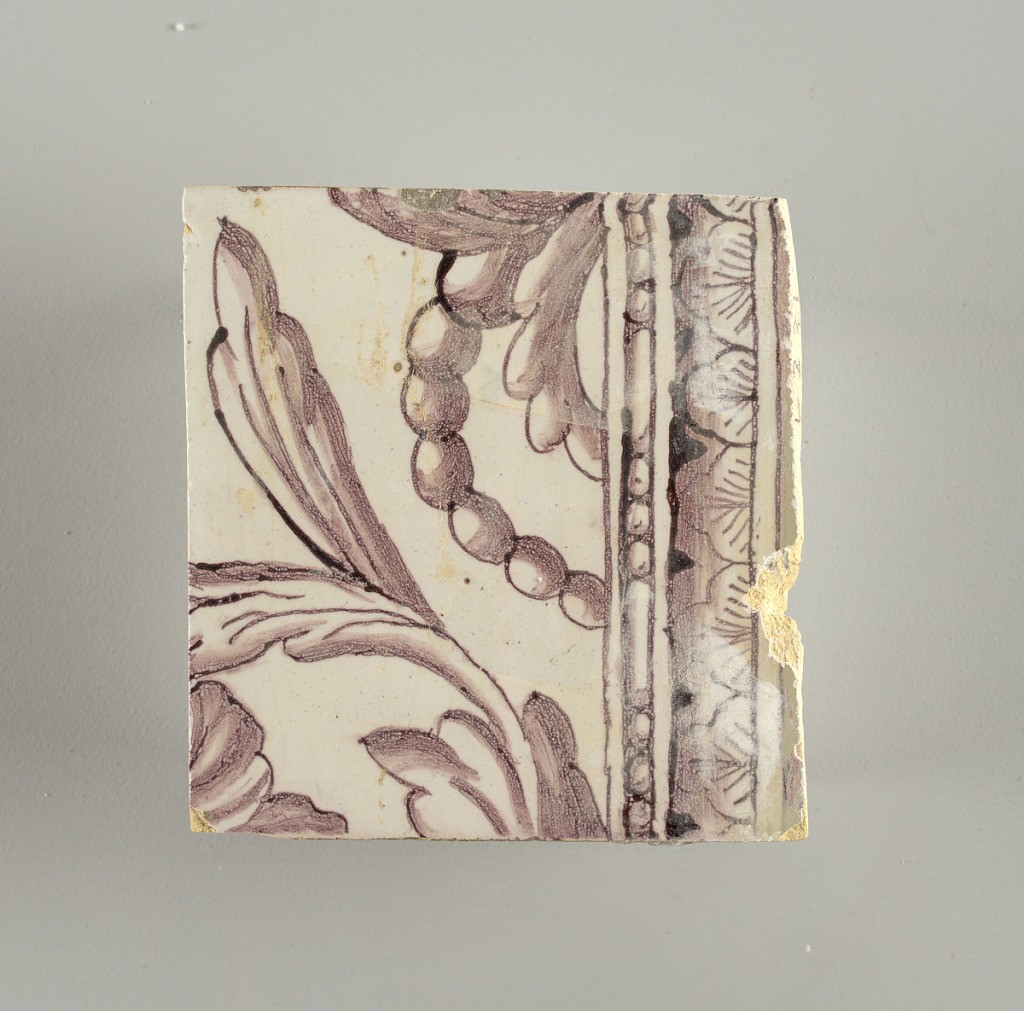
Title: Wall facing
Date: ca. 1725
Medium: Tin-glazed earthenware, underglaze
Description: Horizontal rectangle.  Thirty-seven tiles wide and twenty-one high with opening for door or window nineteen and one-half tiles high and twelve wide.  To left and right of opening, centered canopy above. Left, woman representing Hope, right, a sculputure urn.  Centered above opening, a mascaron.  Arabesque design of foliage.